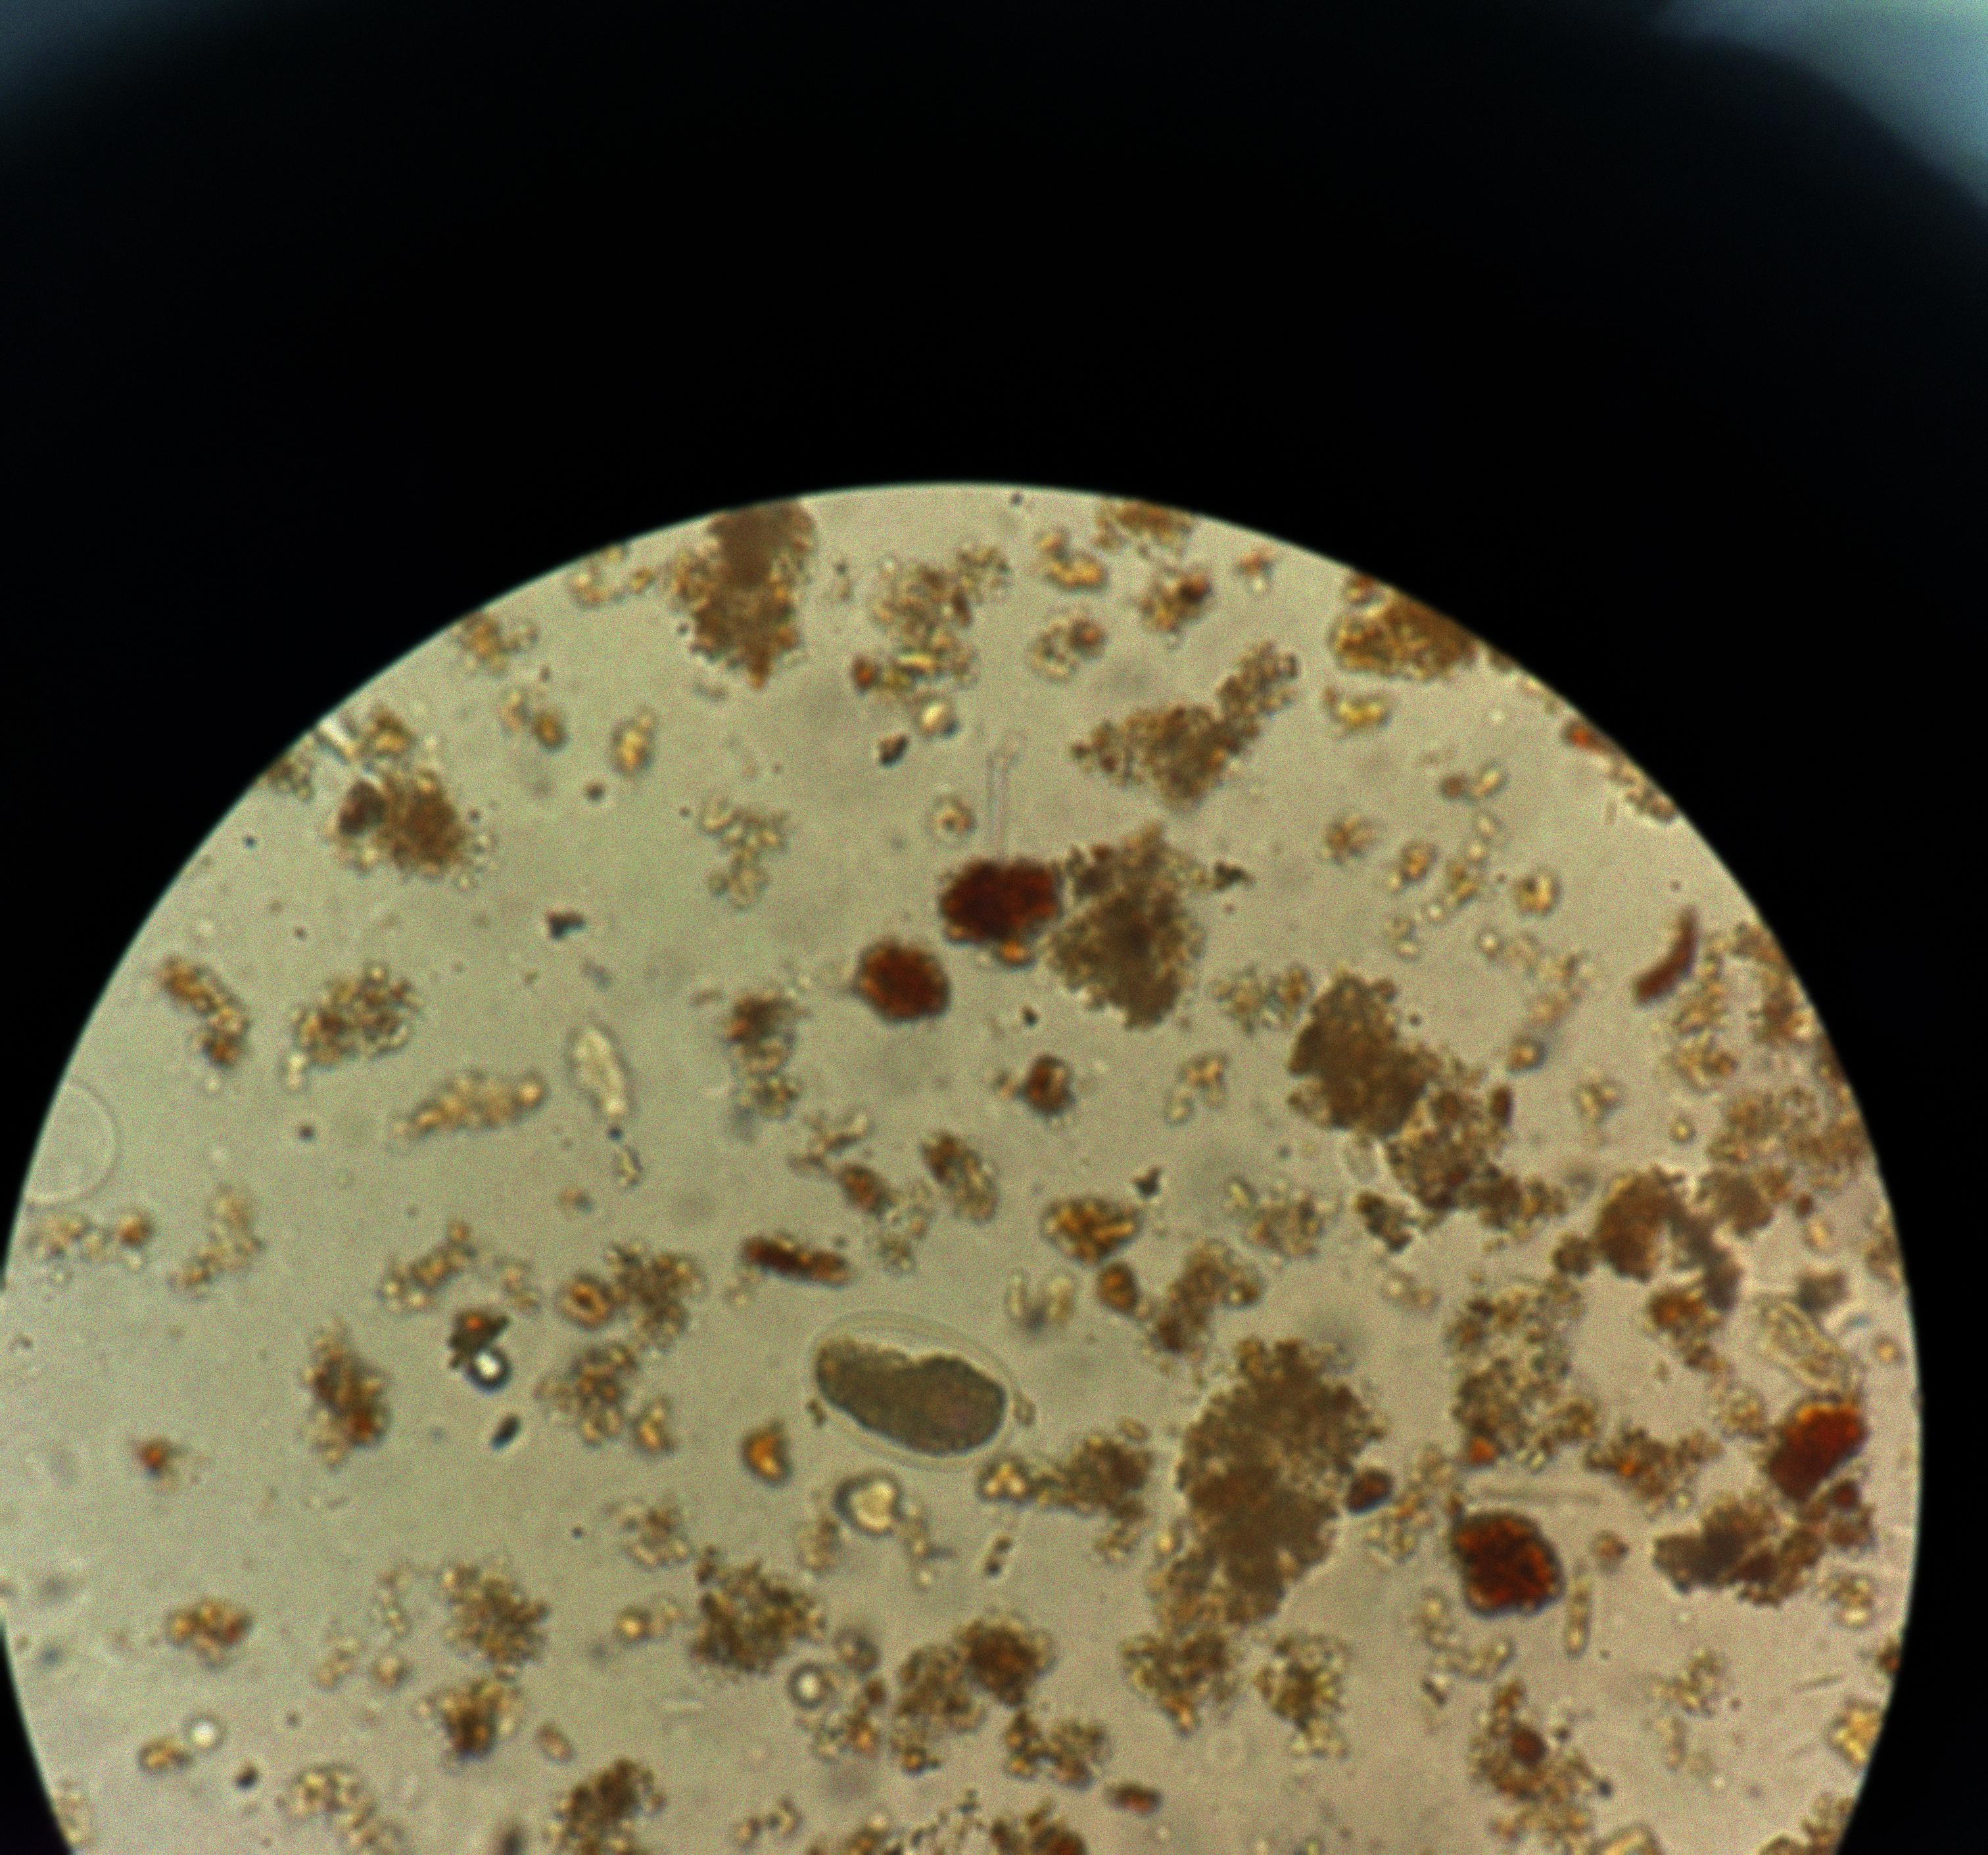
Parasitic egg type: Hookworm egg